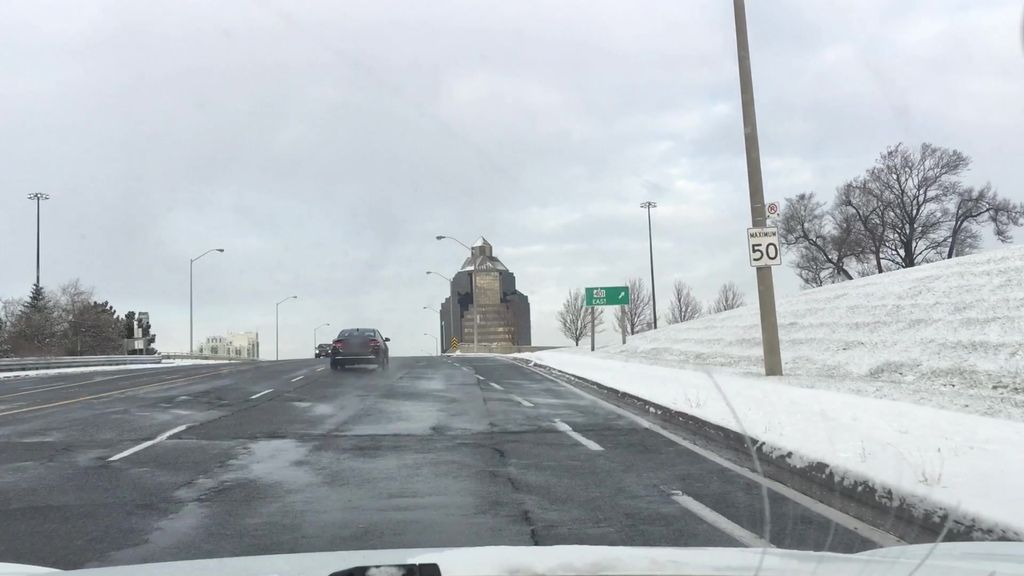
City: toronto